Question: I am trying to display an image encoded in base64 in a WebView.
It's working for most of my users but a few are seeing only weird characters, like shown in the image below.

This is how I display the image:
'''
String b64Image = Base64.encodeToString(fileData, Base64.DEFAULT);
mWebView.loadData(b64Image, "image/jpeg", "base64");
'''
The problem occurs on android version 2.3.6 and lower.
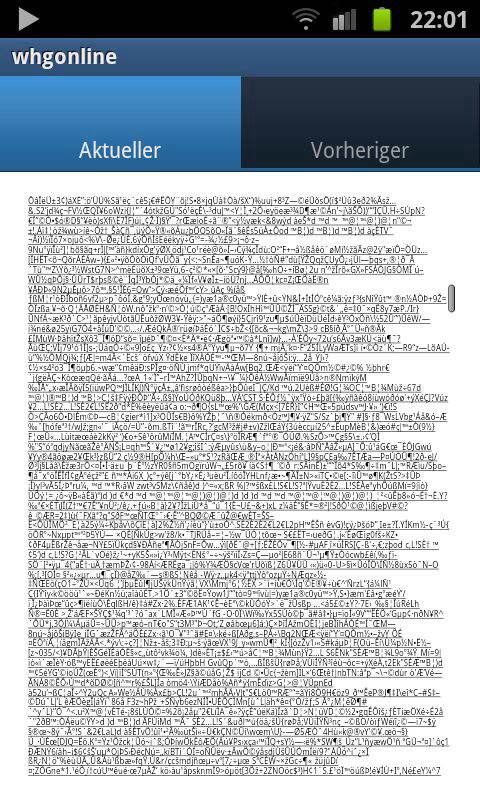
Answer: For Android 2.2 and below you could wrap the image with HTML and load the HTML instead.
For example:
'''
if (Build.VERSION.SDK_INT >= Build.VERSION_CODES.GINGERBREAD) {
// Your original code here
} else {
byte[] imageRaw = yourImage;
String image64 = Base64.encodeToString(imageRaw, Base64.DEFAULT);
String pageData = "<img src="data:image/jpeg;base64," + image64 + "" />";
//.... etc.
}
'''
- <URL>
There was a bug opened on this which was closed on 2010: <URL>